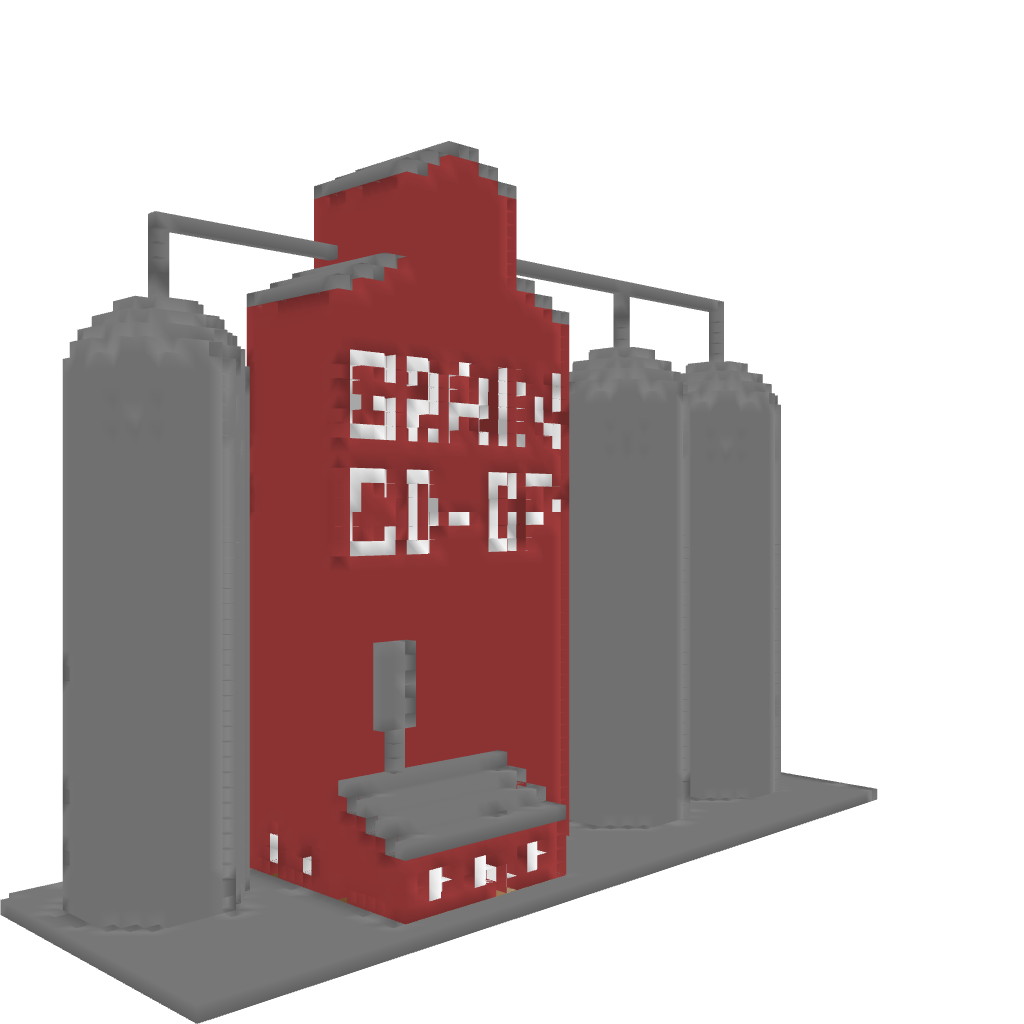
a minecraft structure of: Grain Elevator good quality